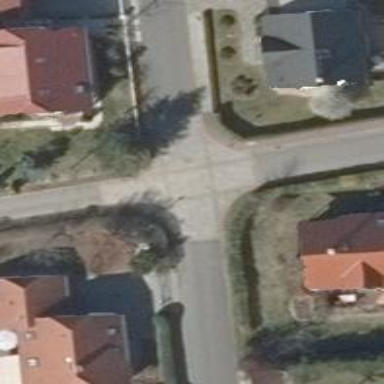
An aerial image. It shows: Asphalt road in living street.